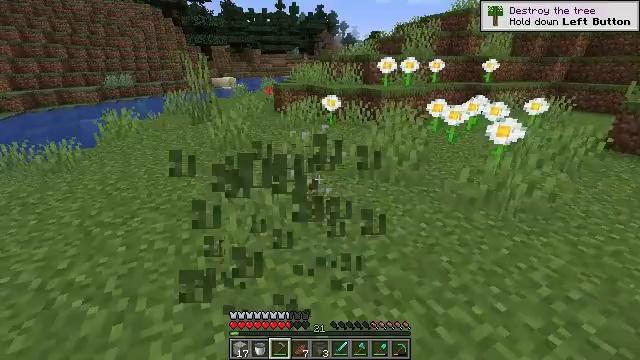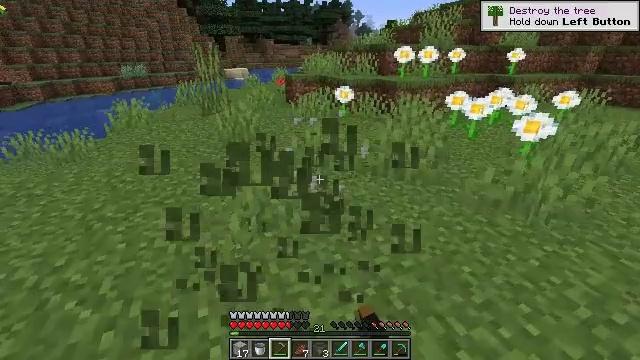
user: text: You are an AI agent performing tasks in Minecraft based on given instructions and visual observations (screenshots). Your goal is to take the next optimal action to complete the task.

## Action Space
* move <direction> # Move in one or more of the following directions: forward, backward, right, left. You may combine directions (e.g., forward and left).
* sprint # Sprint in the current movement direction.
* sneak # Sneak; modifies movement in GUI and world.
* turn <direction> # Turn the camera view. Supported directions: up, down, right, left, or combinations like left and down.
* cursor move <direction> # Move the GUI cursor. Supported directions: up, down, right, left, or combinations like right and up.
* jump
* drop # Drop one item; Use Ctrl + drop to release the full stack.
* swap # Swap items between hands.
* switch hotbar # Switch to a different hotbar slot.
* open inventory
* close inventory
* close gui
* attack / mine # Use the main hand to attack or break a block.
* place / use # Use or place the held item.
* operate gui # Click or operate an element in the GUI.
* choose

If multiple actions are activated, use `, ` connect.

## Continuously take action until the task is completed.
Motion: motion action
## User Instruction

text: Break the oxeye daisy to gather it.
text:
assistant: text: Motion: move forward, turn left and down, attack / mine
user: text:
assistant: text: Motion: attack / mine